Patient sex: M
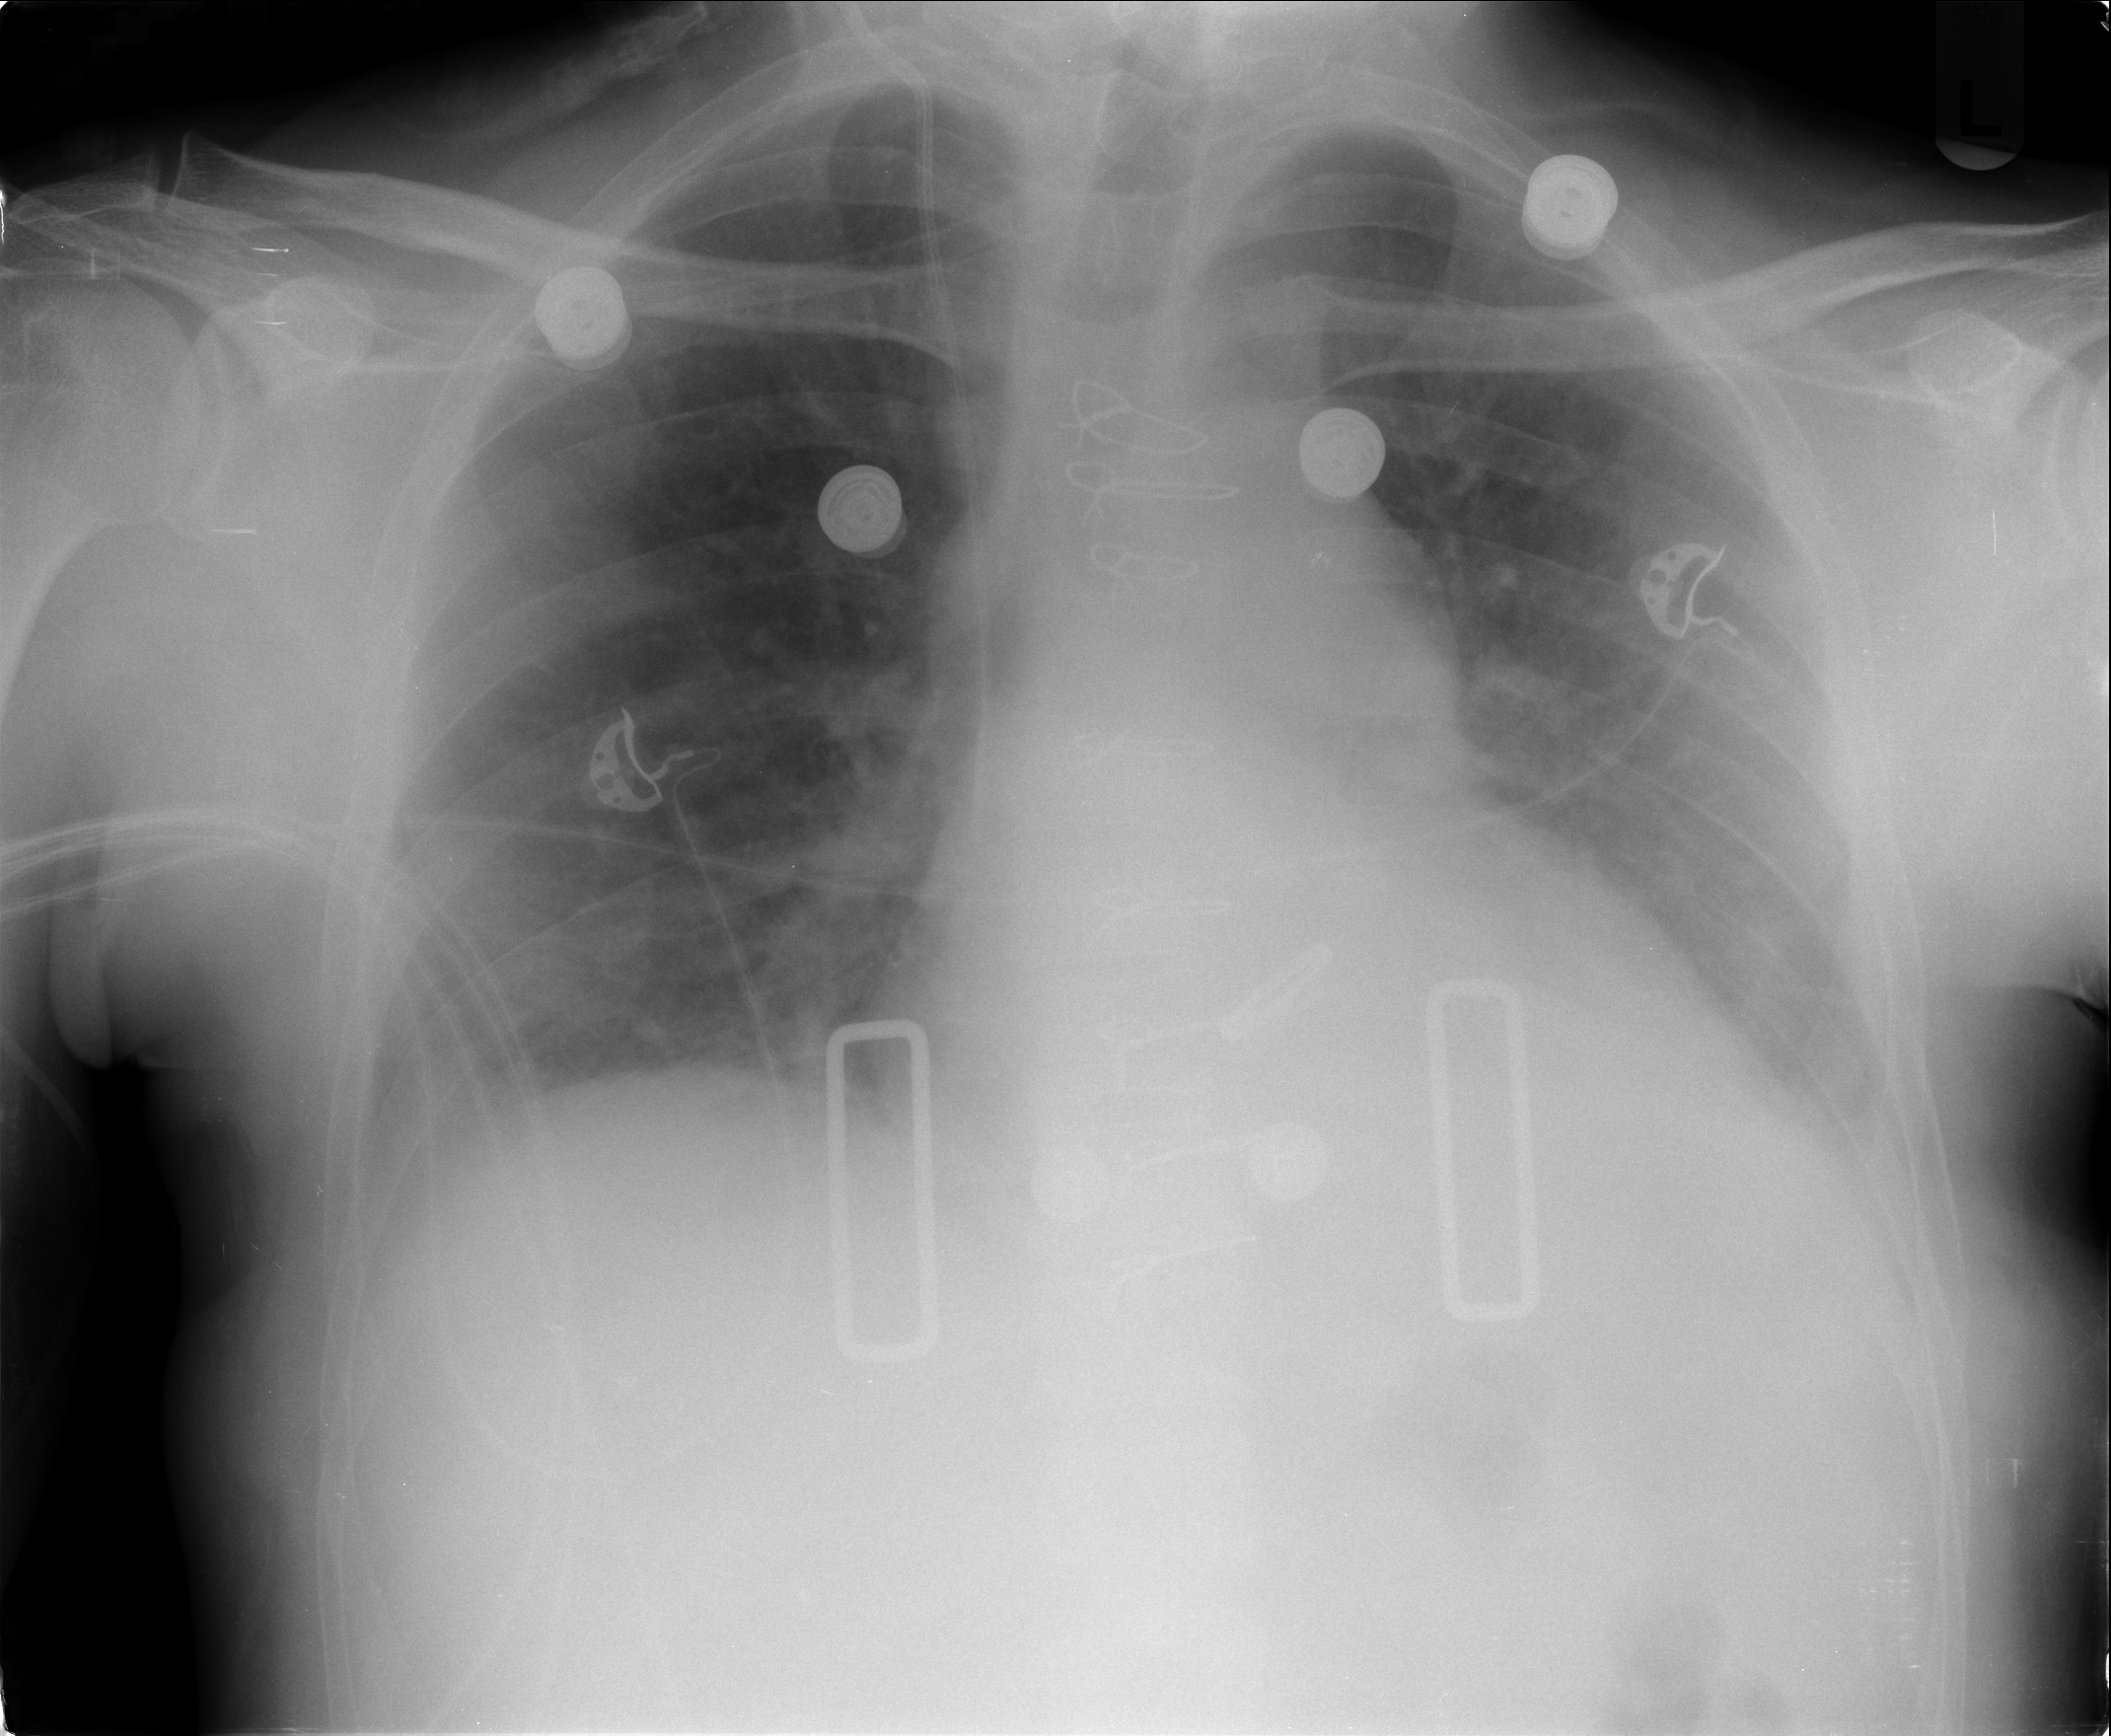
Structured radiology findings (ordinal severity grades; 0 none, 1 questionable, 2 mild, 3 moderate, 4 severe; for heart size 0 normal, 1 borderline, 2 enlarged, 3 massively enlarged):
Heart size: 0
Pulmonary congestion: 0
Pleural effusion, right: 1
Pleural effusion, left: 1
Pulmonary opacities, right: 0
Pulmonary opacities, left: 0
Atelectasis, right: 2
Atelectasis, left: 1